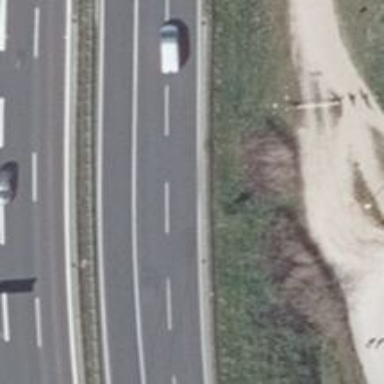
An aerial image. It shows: This is trunk highway with motorroad.